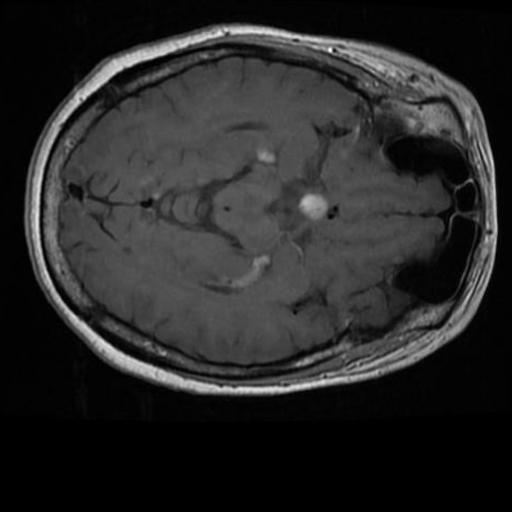
Label: brain_tumor